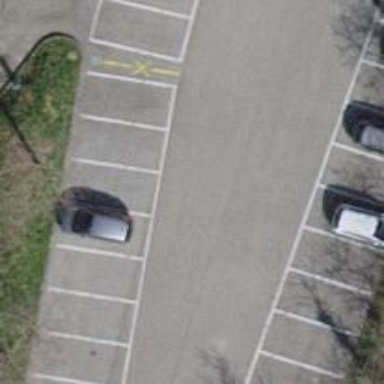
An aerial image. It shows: Parking area with surface.